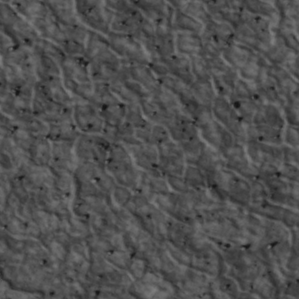
Label: non_frost